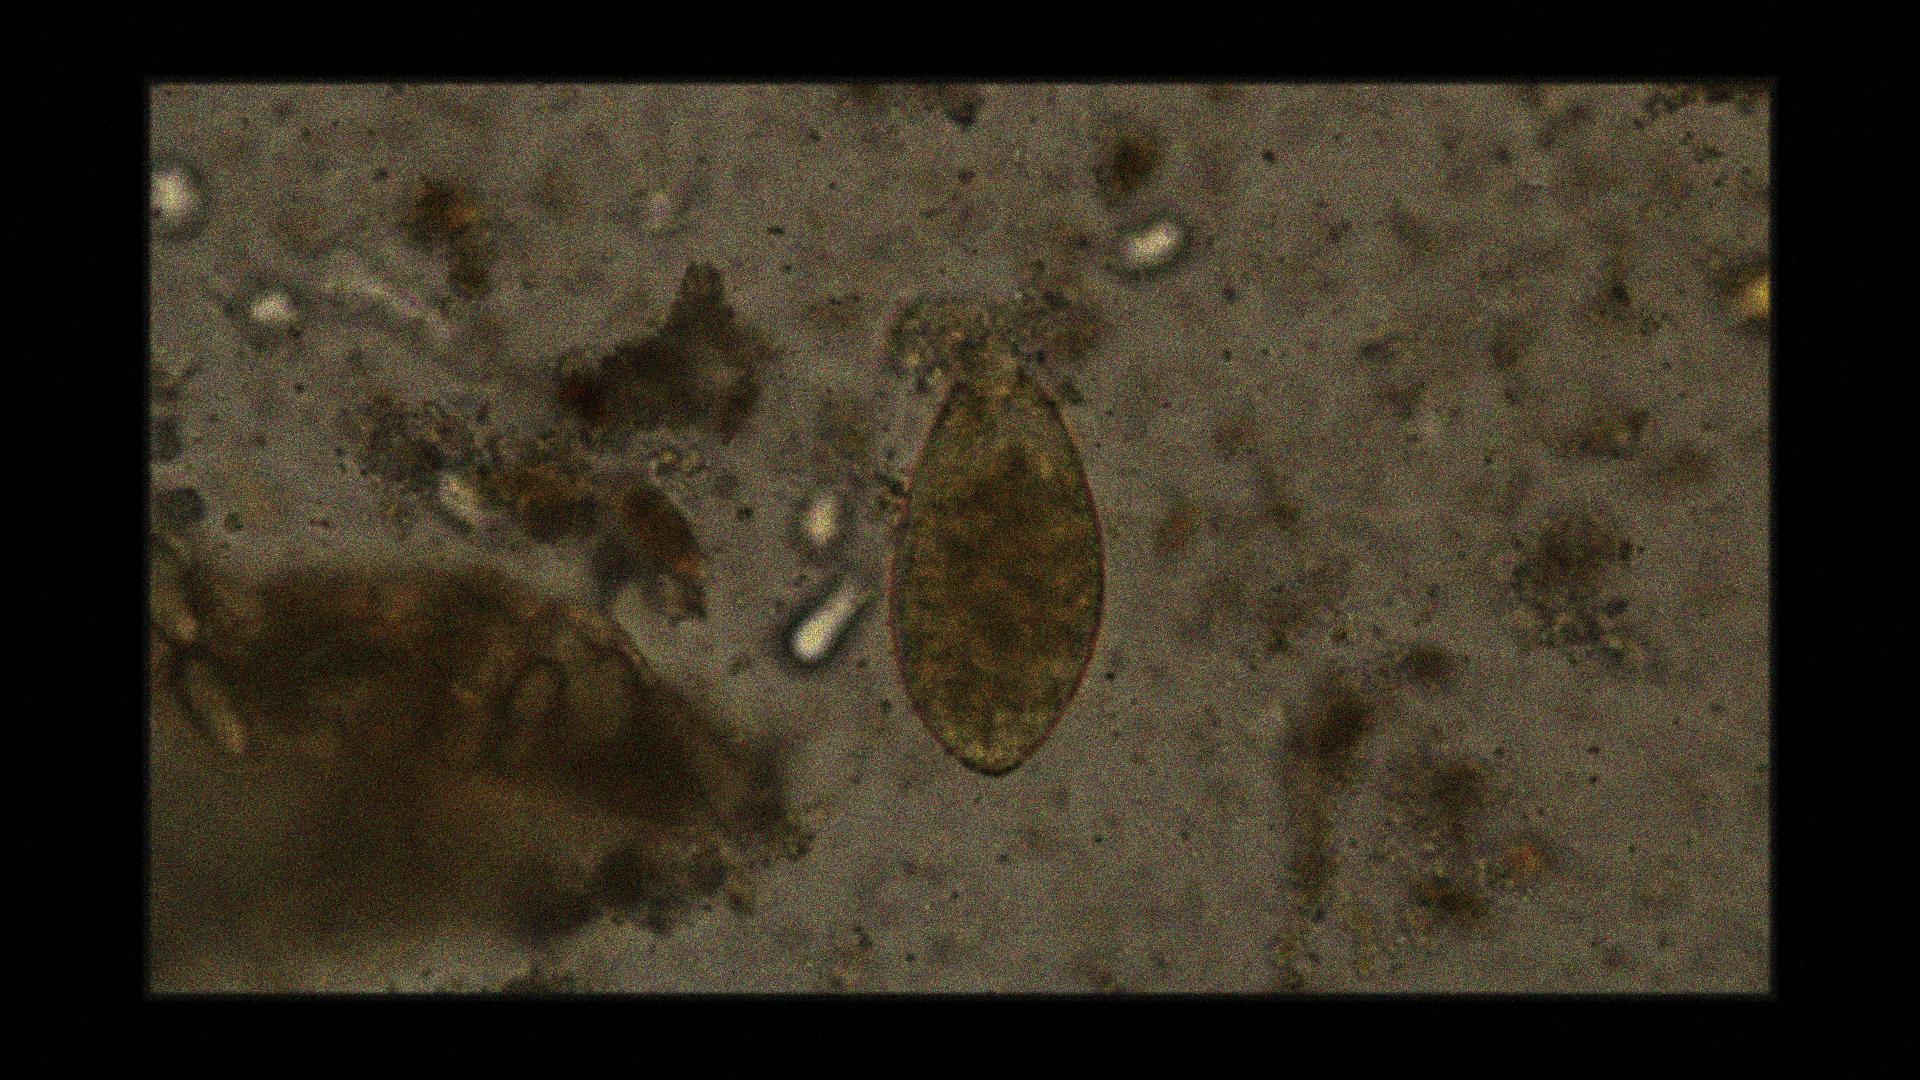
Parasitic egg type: Fasciolopsis buski